Field crop: tomato
Growth stage: 1
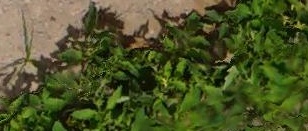
Species: tomato